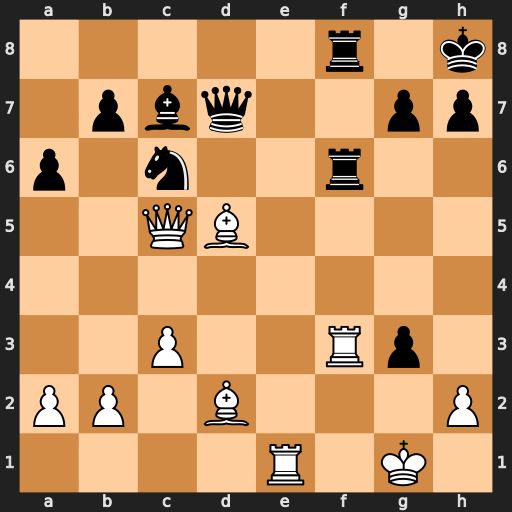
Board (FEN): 5r1k/1pbq2pp/p1n2r2/2QB4/8/2P2Rp1/PP1B3P/4R1K1
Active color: w
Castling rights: -
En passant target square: -
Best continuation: Qxf8+ Rxf8 Rxf8#